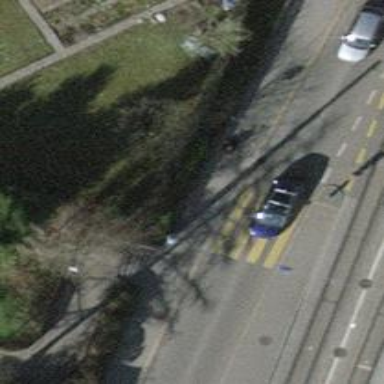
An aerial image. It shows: Uncontrolled zebra crossing with notable zebra markings.